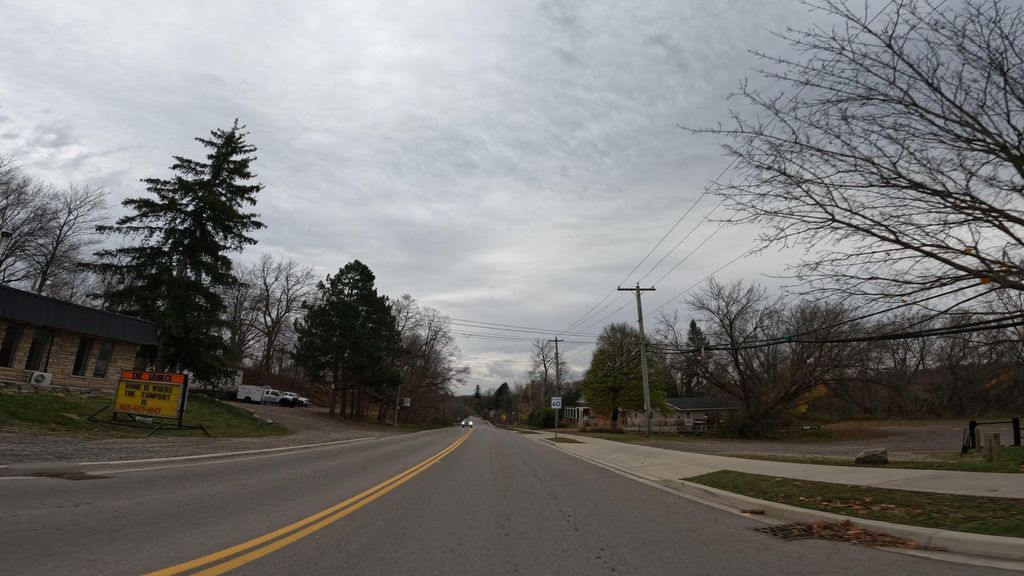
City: hamilton